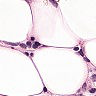
Metastatic tissue present: yes